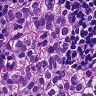
Metastatic tissue present: yes